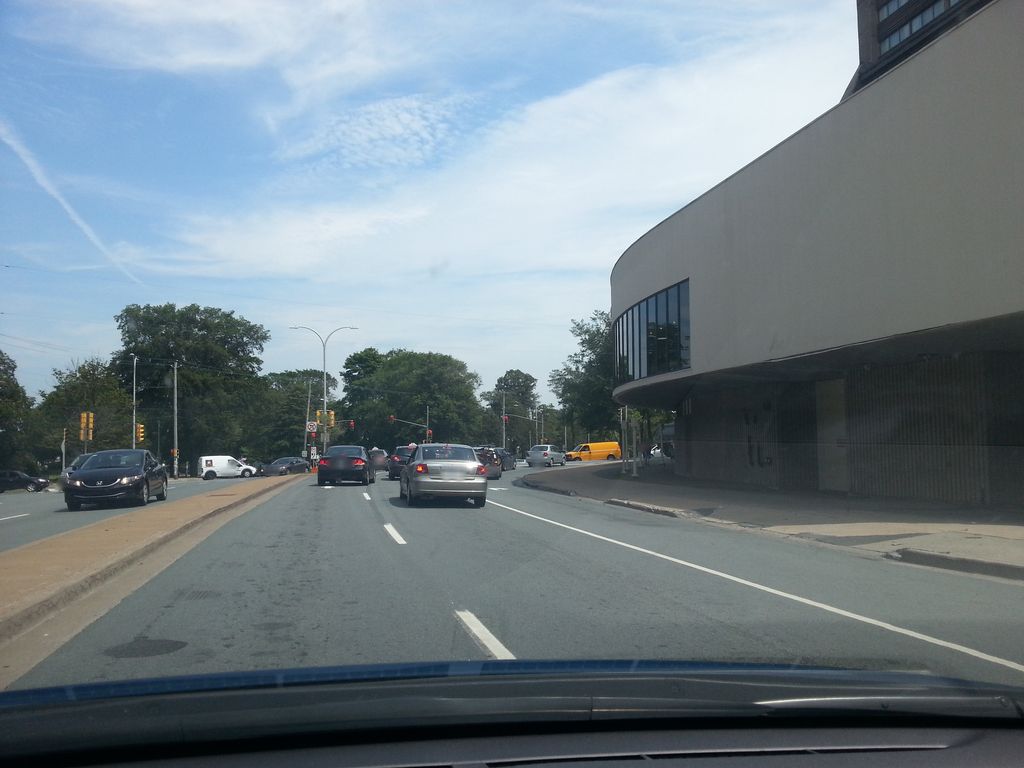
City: halifax